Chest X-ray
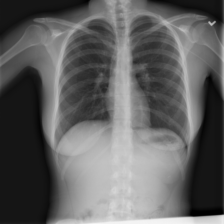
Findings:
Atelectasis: negative
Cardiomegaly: negative
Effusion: negative
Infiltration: negative
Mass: negative
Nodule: negative
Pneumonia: negative
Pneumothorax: negative
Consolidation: negative
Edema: negative
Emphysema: negative
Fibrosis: negative
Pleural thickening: negative
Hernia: negative